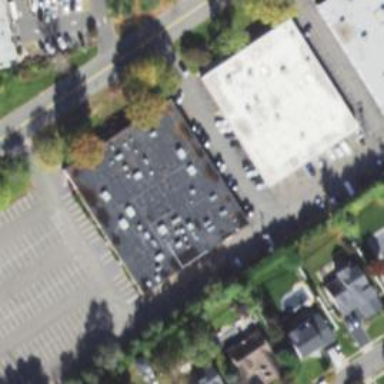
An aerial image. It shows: Commercial building.